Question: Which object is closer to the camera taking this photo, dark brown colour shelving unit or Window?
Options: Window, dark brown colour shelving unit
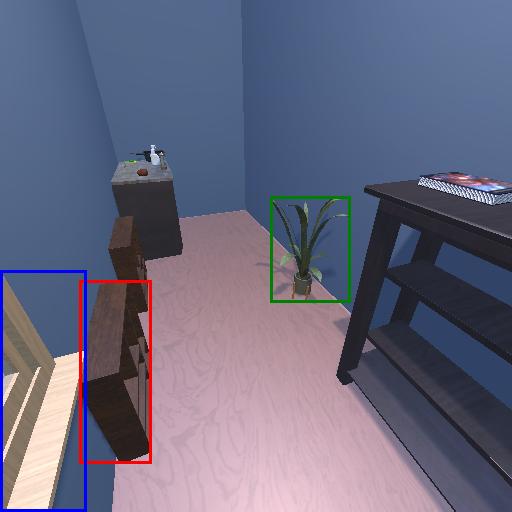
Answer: Window